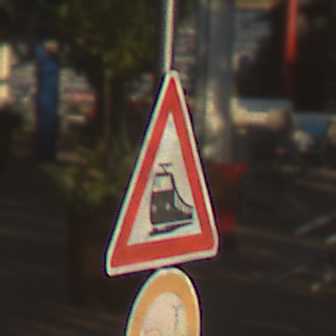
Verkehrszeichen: Bahnuebergang
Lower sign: VerbotUeberholenEinspurigeFahrzeuge
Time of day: SunriseSunset
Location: Outdoor (Suburban)
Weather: Clear
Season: NotSpecified
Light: Natural